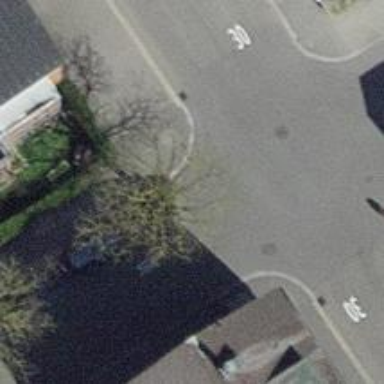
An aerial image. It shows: Footway crossing.